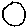
Label: circle